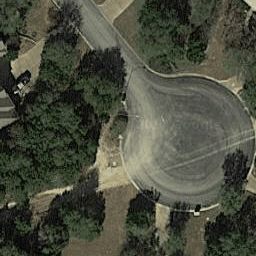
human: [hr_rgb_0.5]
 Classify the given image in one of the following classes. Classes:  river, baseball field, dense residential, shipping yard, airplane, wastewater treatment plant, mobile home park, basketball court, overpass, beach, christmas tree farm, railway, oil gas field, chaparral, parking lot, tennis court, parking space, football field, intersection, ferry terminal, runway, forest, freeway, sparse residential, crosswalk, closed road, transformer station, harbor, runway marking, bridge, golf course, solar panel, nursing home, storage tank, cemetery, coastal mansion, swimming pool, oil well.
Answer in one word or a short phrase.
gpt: closed road